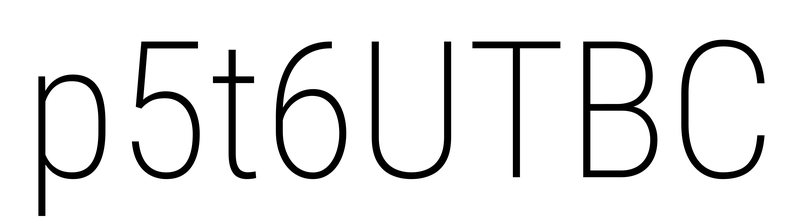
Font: Roboto_Condensed_ExtraLight